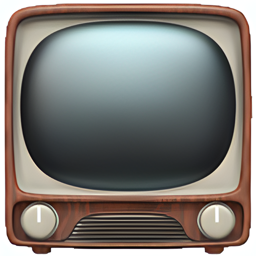
Name: television
Emoji: 📺
Group: Objects
Sub-group: light & video